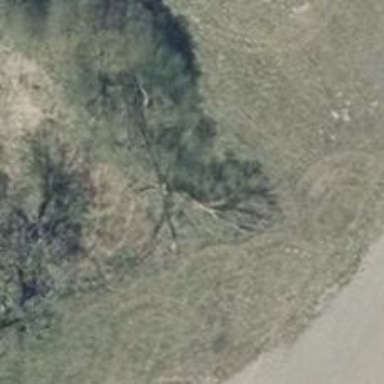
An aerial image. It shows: Deciduous tree with broadleaved leaves.